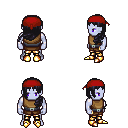
a pixel art fantasy rpg character, male body template, dark elf, purple skin, leather chest armor, gold greaves, raven left-swept hairstyle, red bandana, gold boots, four views (front, back, left, right), 2x2 character sprite sheet, small pixel art, hard edges, no anti-aliasing